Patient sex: M
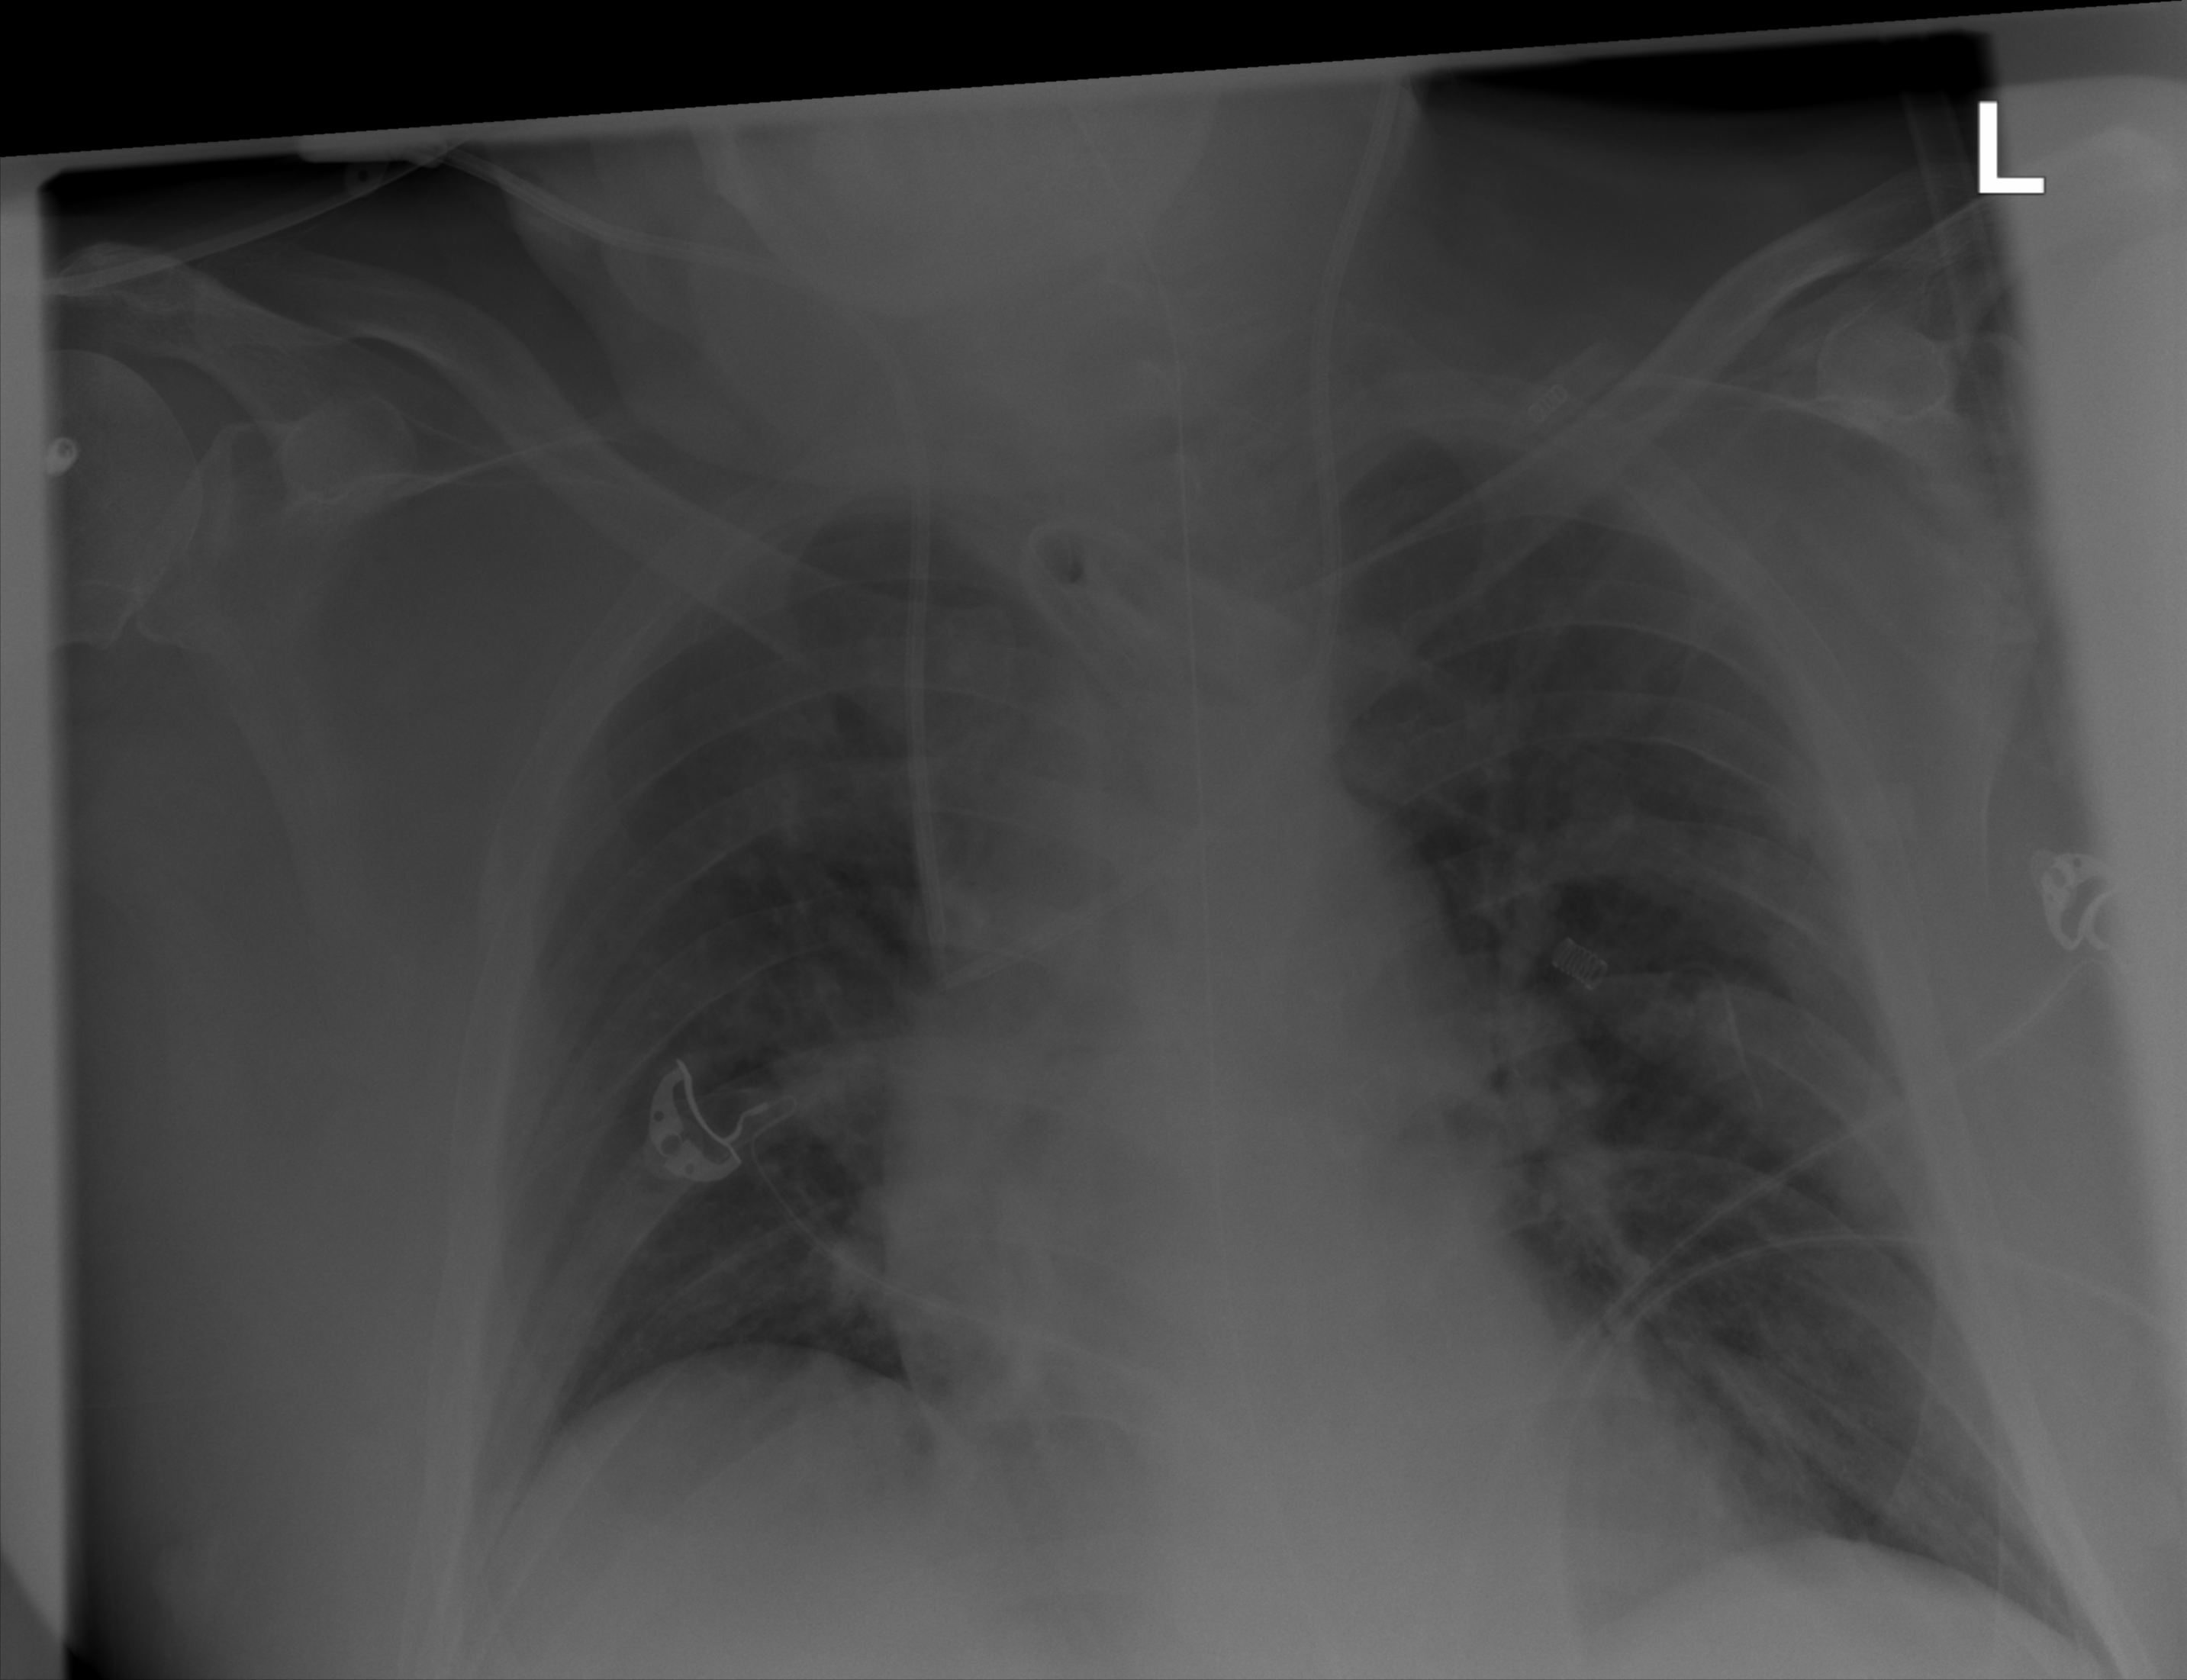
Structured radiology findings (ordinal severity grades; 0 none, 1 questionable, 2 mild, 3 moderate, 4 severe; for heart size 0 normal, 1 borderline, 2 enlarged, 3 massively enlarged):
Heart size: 1
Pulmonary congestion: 2
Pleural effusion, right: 1
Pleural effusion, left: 1
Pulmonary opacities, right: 0
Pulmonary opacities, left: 0
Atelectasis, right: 0
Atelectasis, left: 2